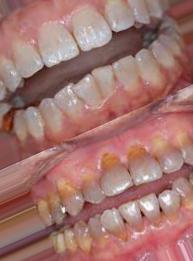
Condition: Tooth Discoloration